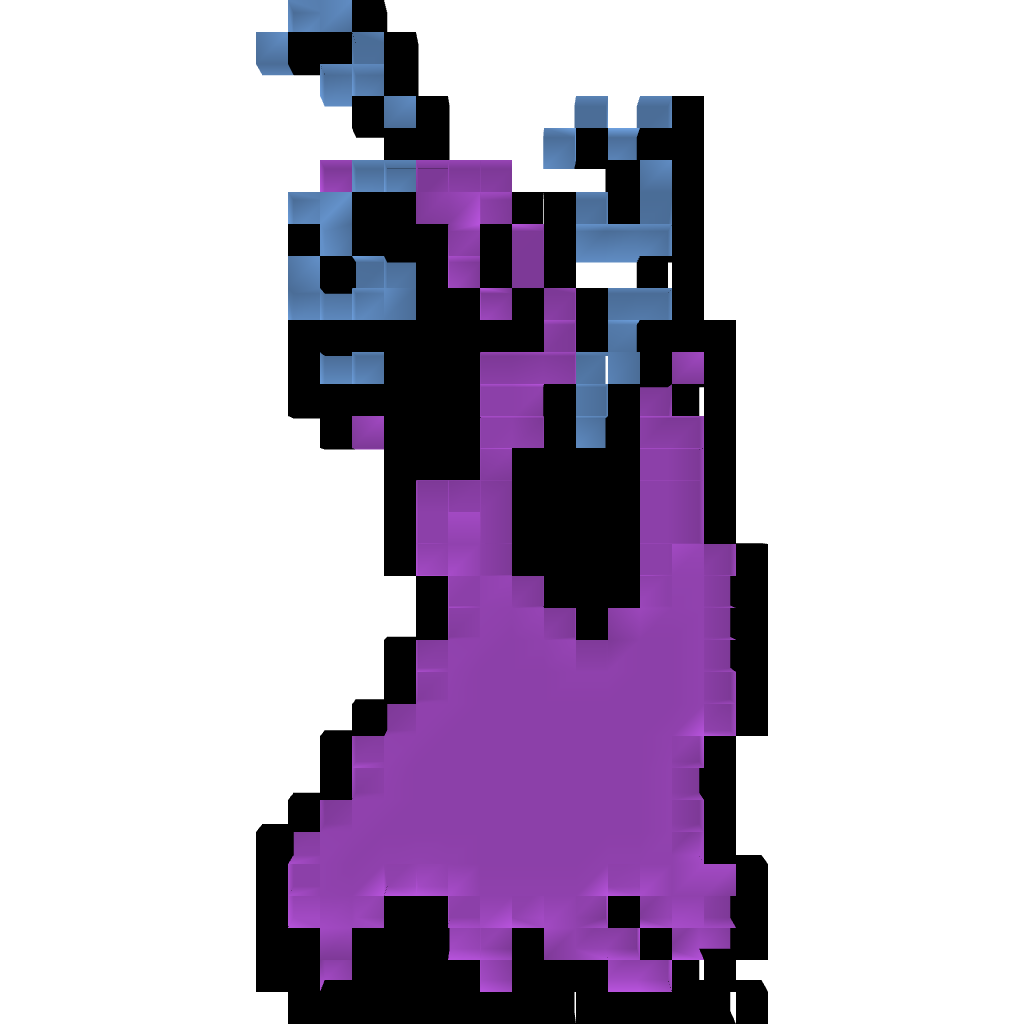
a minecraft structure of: Zombie from Castlevania bad low quality